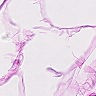
Metastatic tissue present: no